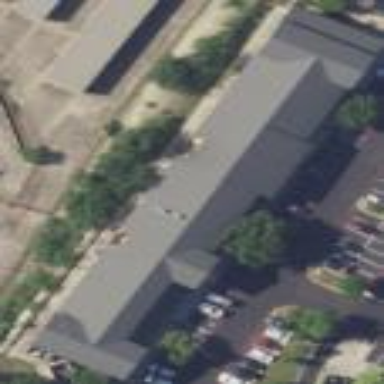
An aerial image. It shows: Retail building.